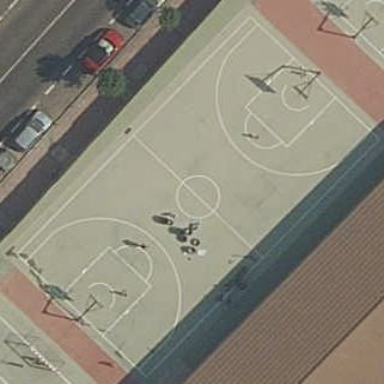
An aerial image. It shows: Basketball court in the leisure land pitch.